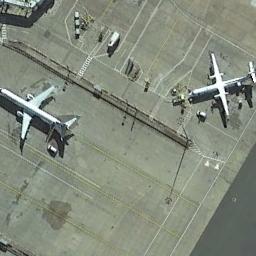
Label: airplane